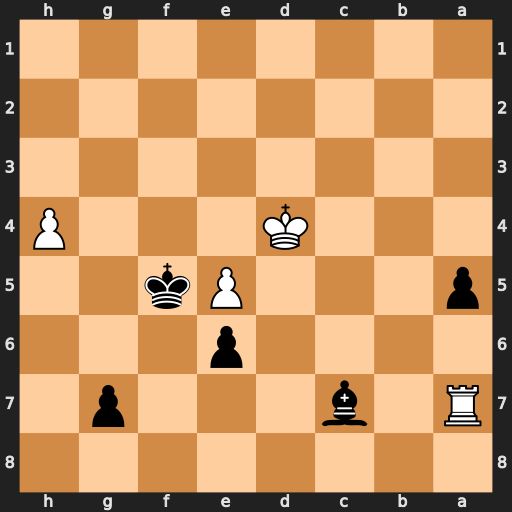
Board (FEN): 8/R1b3p1/4p3/p3Pk2/3K3P/8/8/8
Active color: b
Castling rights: -
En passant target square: -
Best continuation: Bb6+ Kc3 Bxa7